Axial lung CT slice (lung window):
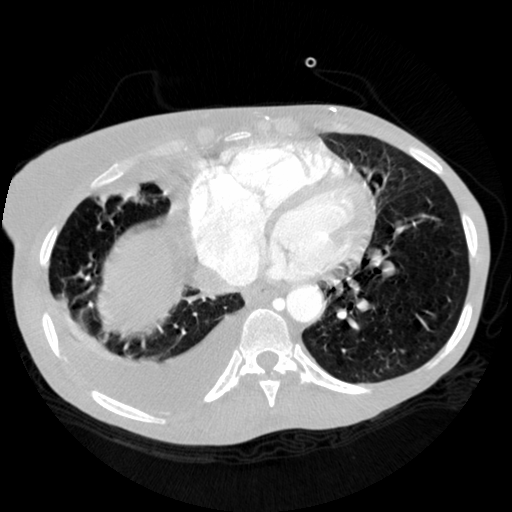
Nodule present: no